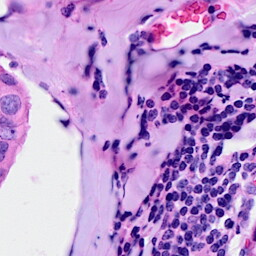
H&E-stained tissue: Breast